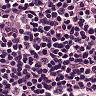
Metastatic tissue present: no